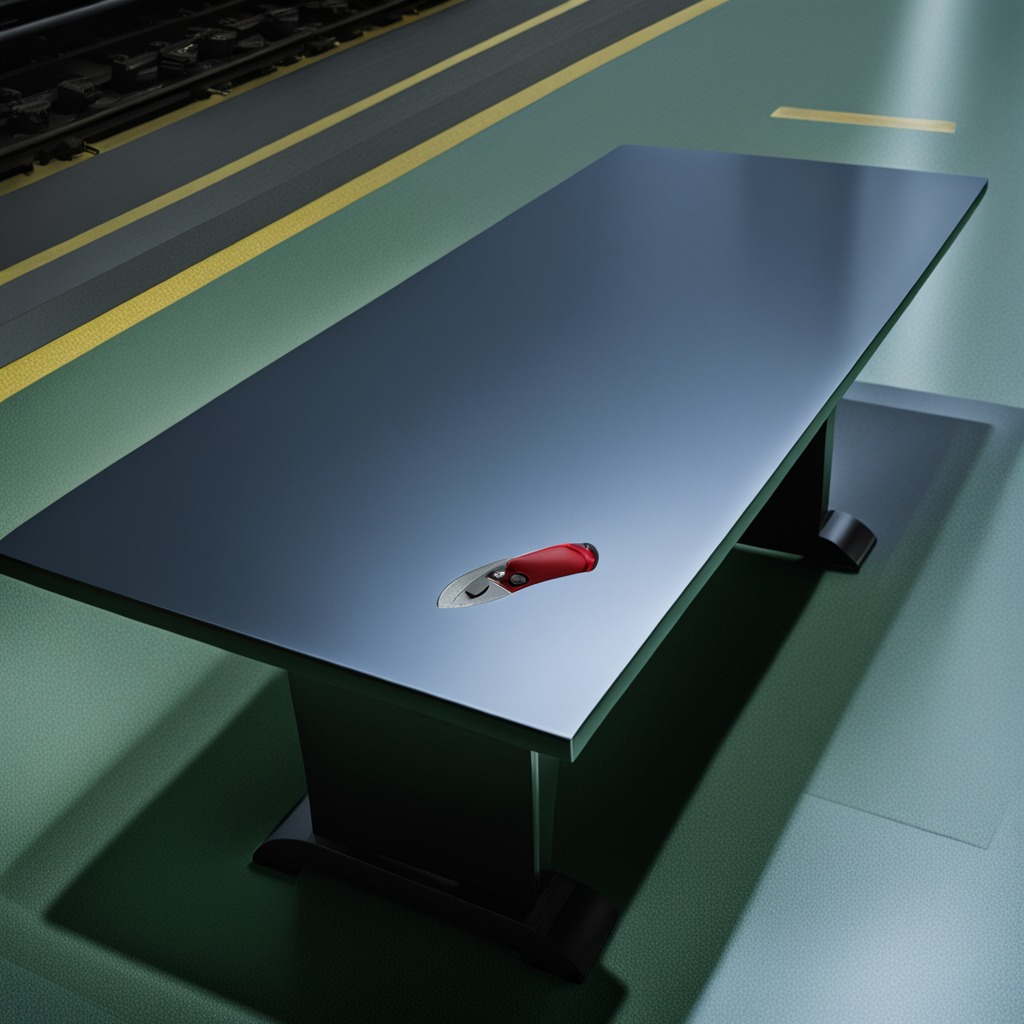
A utility knife is lying on a clean empty table in a railway signal maintenance room lit by harsh overhead fluorescents.